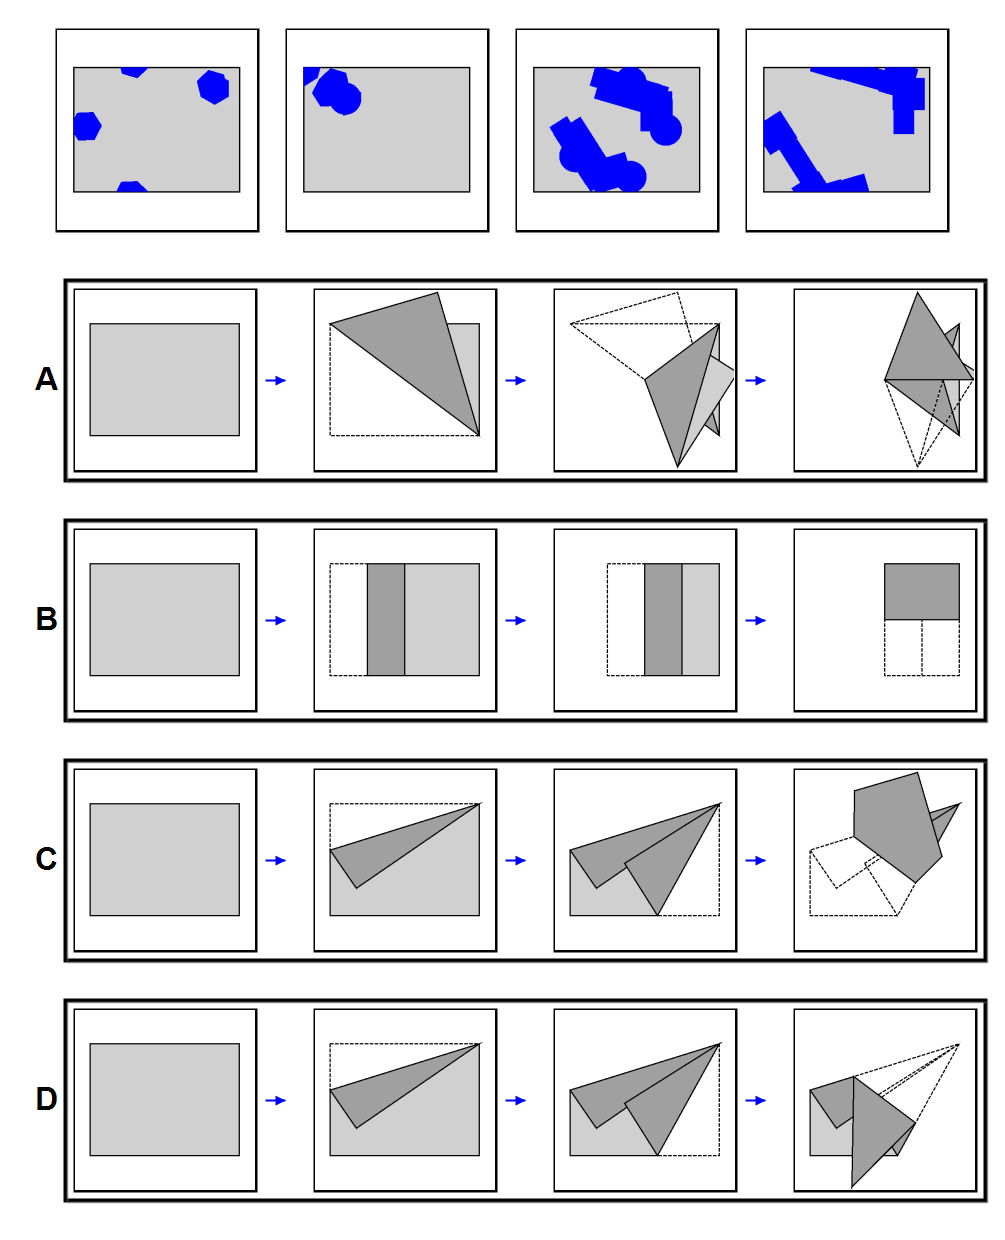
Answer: A